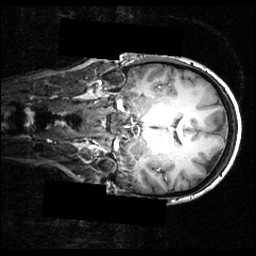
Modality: T1w
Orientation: coronal
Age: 25
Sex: female
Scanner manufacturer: siemens
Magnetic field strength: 3.951 T
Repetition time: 1.5 s
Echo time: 0.00335 s